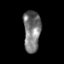
Tissue: skin
Cell type: Epithelial cells
Senescence score: 0.2439
Nuclear area (px): 688
Mean DAPI intensity: 119.214